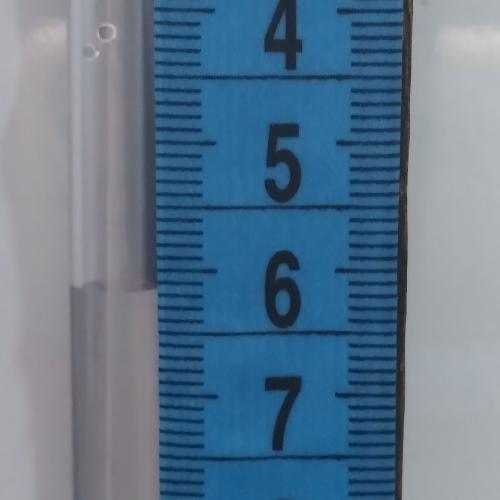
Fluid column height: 6.2 cm